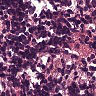
Metastatic tissue present: no